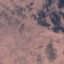
Land use / land cover class: HerbaceousVegetation